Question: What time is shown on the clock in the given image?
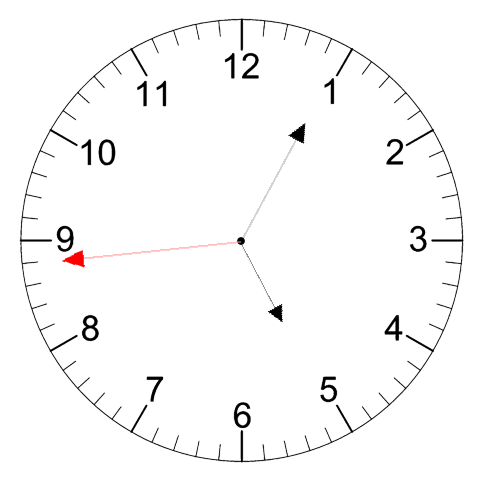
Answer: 05:04:44